Question: how to selected whole week in calendar on onclick on 'Calendar' component. Just like this image.

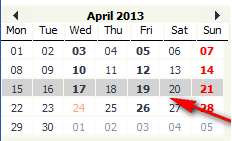
Answer: You can override _markCal js function (used to mark the selected date) to style whole row and fire event to server to update selected dates, please refer to:
<URL>
<URL>
<URL>
and
<URL>